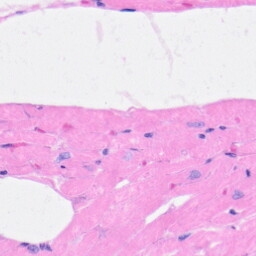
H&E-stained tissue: Heart